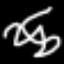
Label: squiggle